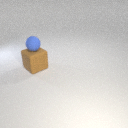
small blue rubber sphere above large brown rubber cube